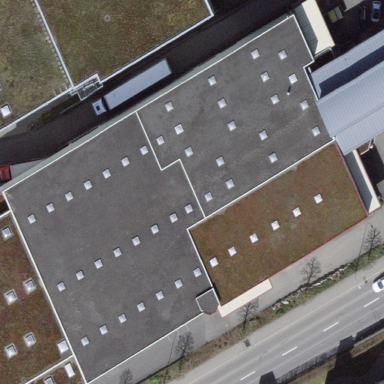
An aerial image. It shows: Manufacturing building.